Question: How would I make Uploadify (<URL> work with drag and drop files?
I'm trying to create exactly this using Uploadify:
I just don't know how to start?
I assume that I will have to create instance using .uploadify() and I will have to use .uploadifyUpload() (triggers the file upload) for each dropped image in a loop. But how to do that to be cross-browser compatible? I already have working "select files" button that selects them and shows multiple uploading bars below.
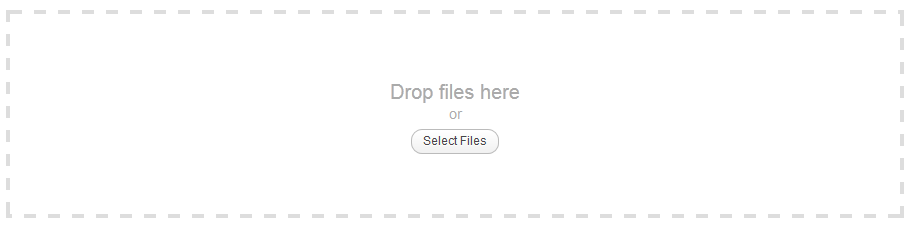
Answer: Uploadify is a jQuery plugin which is based on Flash runtime so Drag&Drop is not supported. Yet.
If you wish to make a drag&drop, you have to use <URL>.
See the table from <URL> and you will see the features for each runtime.